Field crop: maize
Growth stage: 1
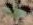
Species: datura